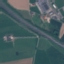
Land use / land cover class: Highway